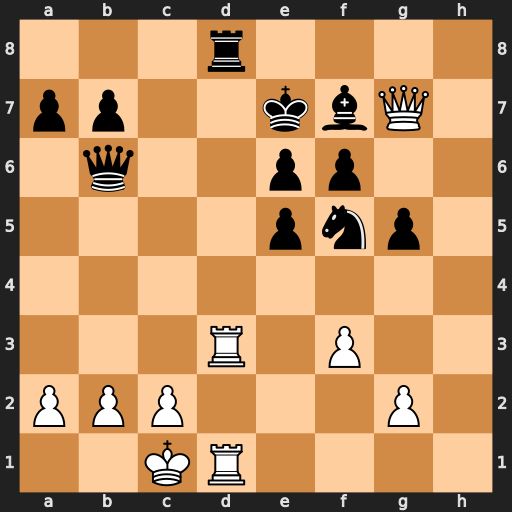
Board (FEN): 3r4/pp2kbQ1/1q2pp2/4pnp1/8/3R1P2/PPP3P1/2KR4
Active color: w
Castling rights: -
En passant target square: -
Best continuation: Rxd8 Qxd8 Qxf7+ Kxf7 Rxd8